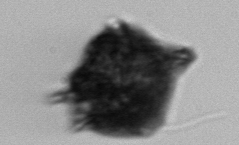
Label: Gonyaulax